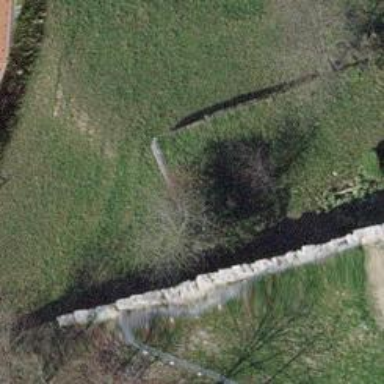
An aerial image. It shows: Retaining wall.